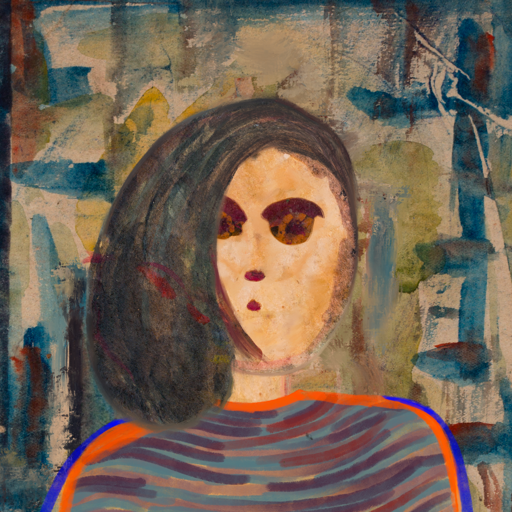
Background: Orphan, Head And Neck Front: Childish, Face Front: Doll, Bust: Experience, Hair Front: Gypsy_Mother, Head Accessory: Blank, Second Necklace: Blank, Necklace: Blank, Baby: Blank